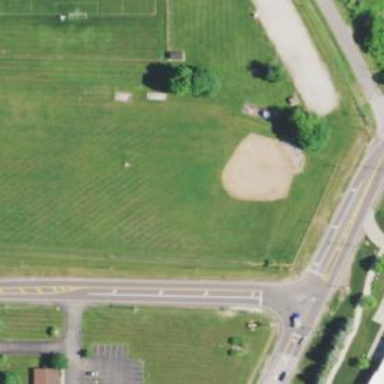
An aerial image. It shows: Baseball pitch for leisure and sports activities.